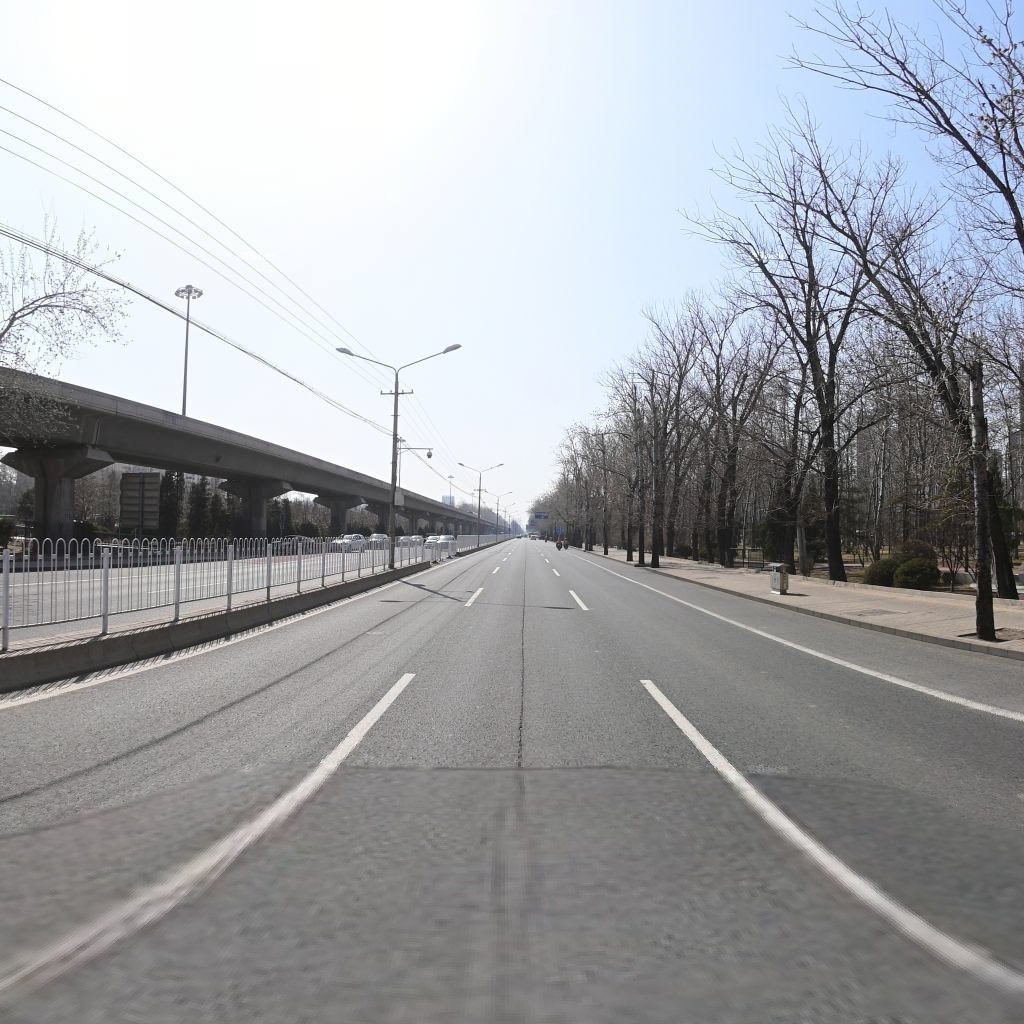
Region: Chaoyang
Road damage annotations: longitudinal crack